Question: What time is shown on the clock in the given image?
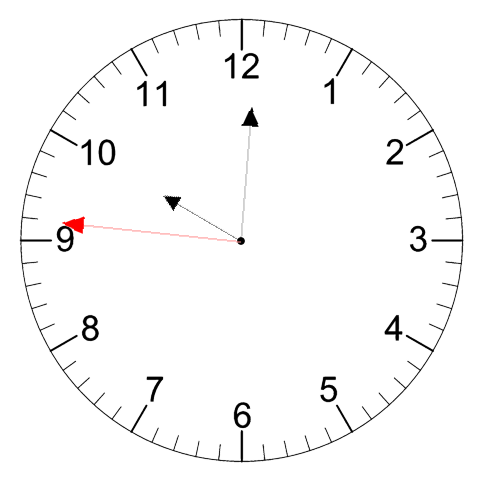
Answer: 10:00:46